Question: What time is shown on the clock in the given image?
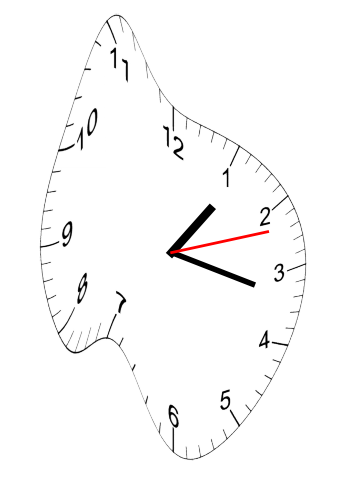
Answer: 01:17:12